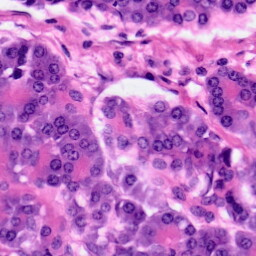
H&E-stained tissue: Pancreatic